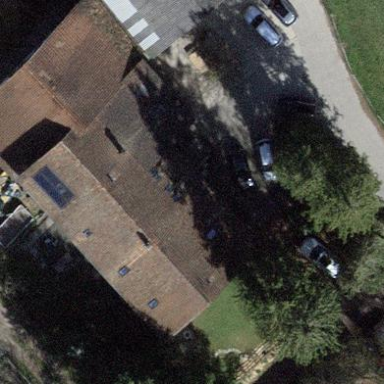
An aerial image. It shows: Building with tiled roof.